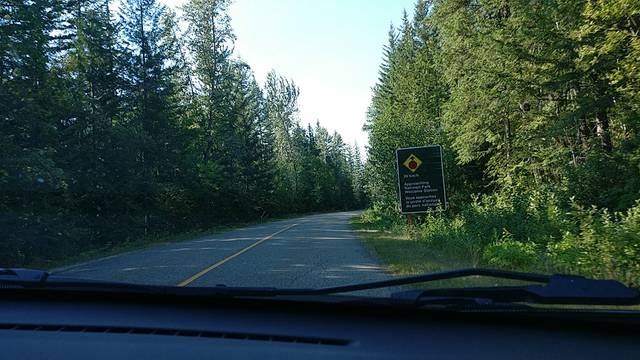
Region: Canada
Coordinates: 51.016, -118.205